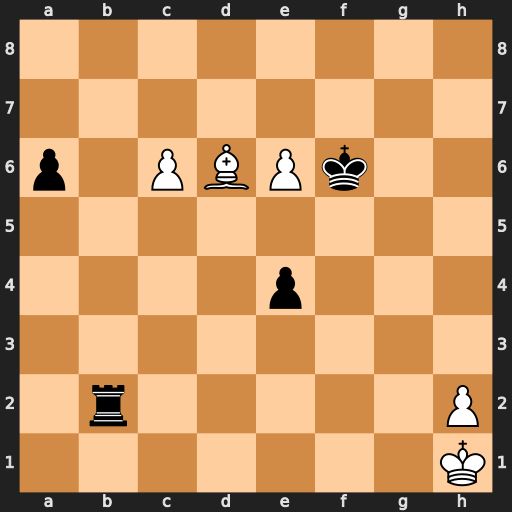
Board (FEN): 8/8/p1PBPk2/8/4p3/8/1r5P/7K
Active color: w
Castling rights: -
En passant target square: -
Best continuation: Be5+ Kxe5 c7 Rc2 e7 Rxc7 e8=Q+